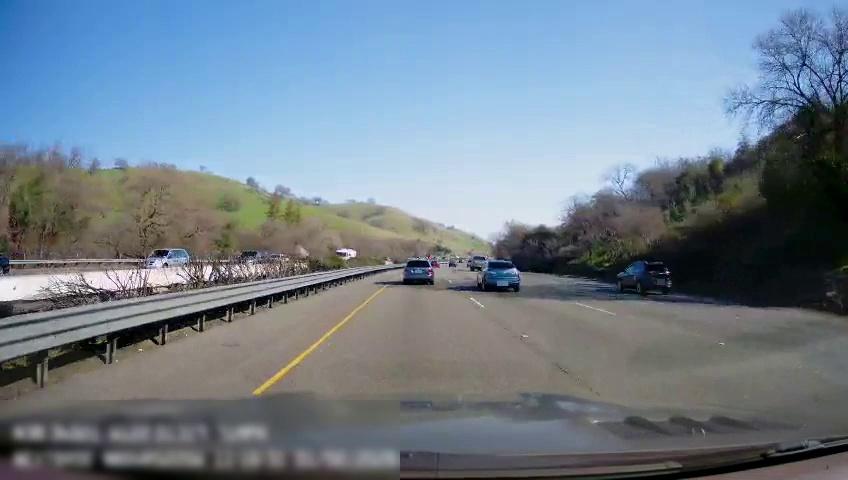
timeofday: Day
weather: Sunny
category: Drivable Space
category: Vehicles | Car
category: Vehicles | Van
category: Vehicles | Car
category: Vehicles | Car
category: Vehicles | Truck
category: Vehicles | Truck
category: Vehicles | Car
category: Vehicles | SUV
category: Lanes | Current Lane
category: Lanes | Current Lane
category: Lanes | Alternate Lane
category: Lanes | Alternate Lane